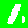
Digit: 1